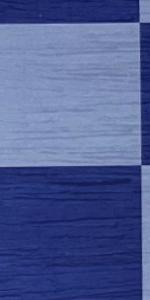
Label: Empty